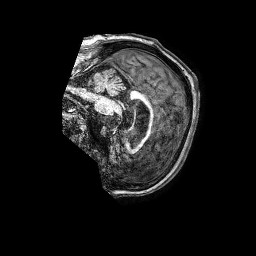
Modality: T1w
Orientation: sagittal
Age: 73
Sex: male
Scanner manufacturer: philips
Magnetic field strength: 3 T
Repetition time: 0.007081 s
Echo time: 0.003283 s